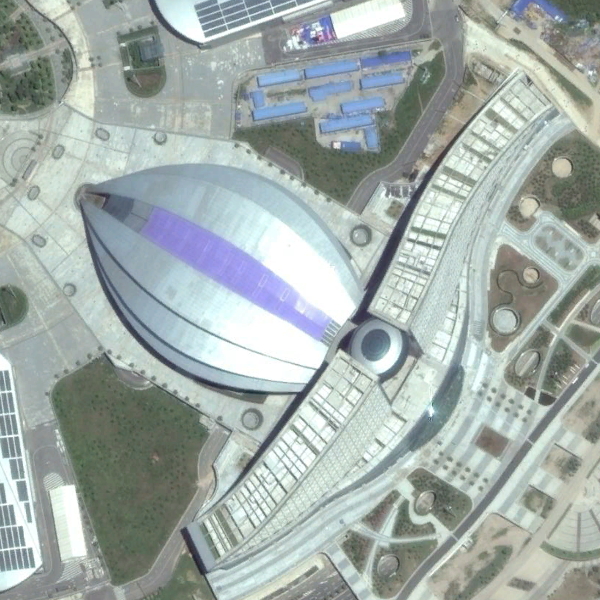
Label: Center